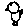
Label: bird